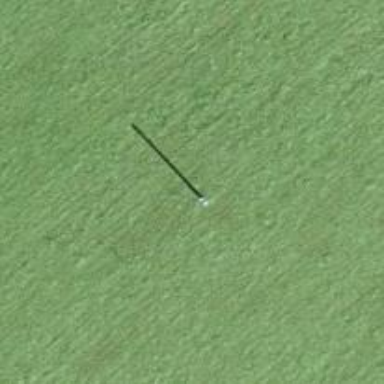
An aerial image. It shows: Power pole.